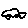
Label: car